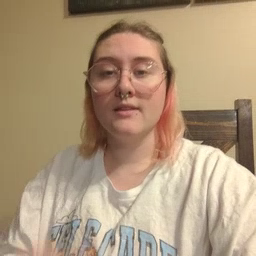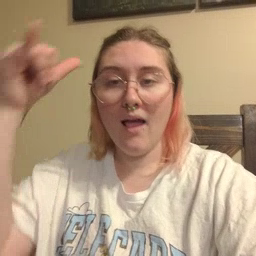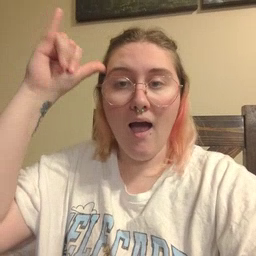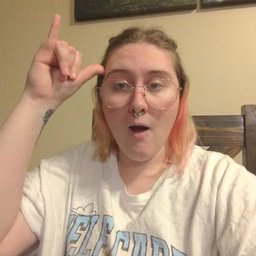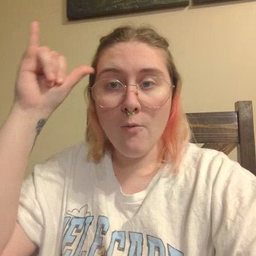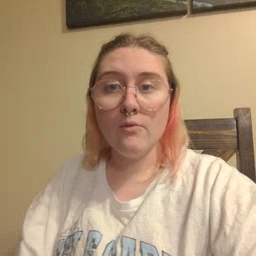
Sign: cow